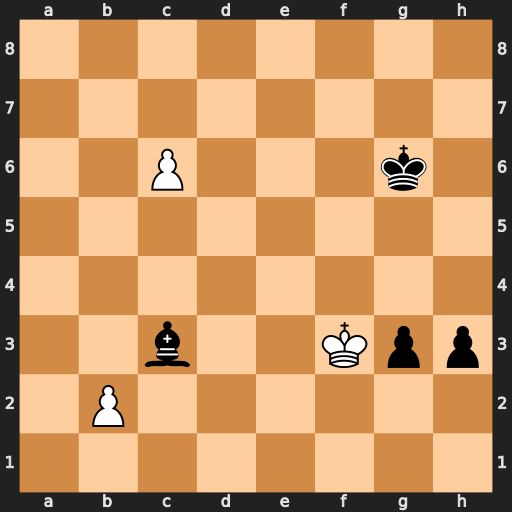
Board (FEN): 8/8/2P3k1/8/8/2b2Kpp/1P6/8
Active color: w
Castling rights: -
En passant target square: -
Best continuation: bxc3 Kf6 c7 g2 Kf2